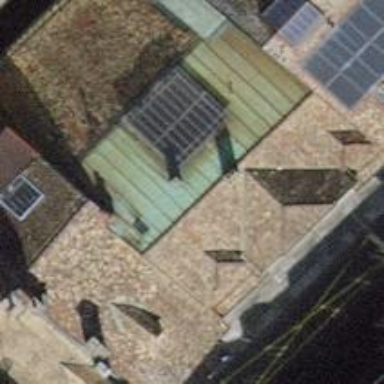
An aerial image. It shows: Building with gabled roof covered in roof tiles. The roof orientation is across the building.